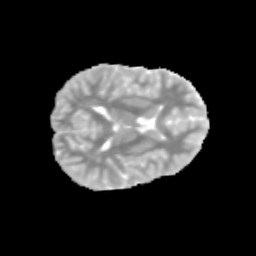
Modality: MD
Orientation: axial
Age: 12
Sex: male
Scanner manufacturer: siemens
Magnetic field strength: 3 T
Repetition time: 3.8 s
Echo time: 0.07 s